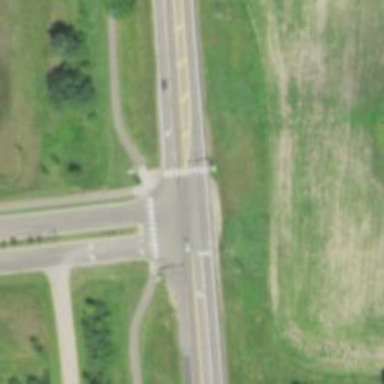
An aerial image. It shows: Asphalt cycleway with marked crossing. The cycleway intersects with abandoned railway.